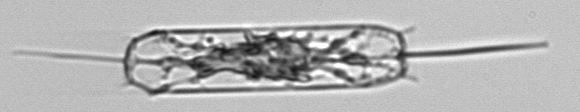
Label: Ditylum_brightwellii